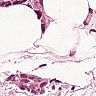
Metastatic tissue present: yes